Aerial crown-view tile of a tropical tree (Barro Colorado Island, Panama), acquired 20241112:
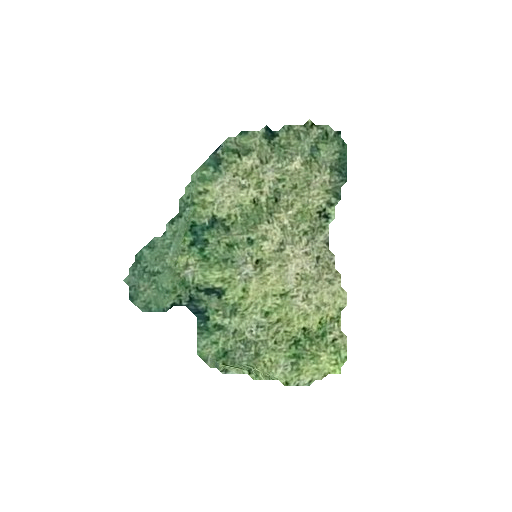
Species: Quararibea stenophylla
GBIF accepted scientific name: Quararibea stenophylla
Crown area: 61.976 m²